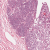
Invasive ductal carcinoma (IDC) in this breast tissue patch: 0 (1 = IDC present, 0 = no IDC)